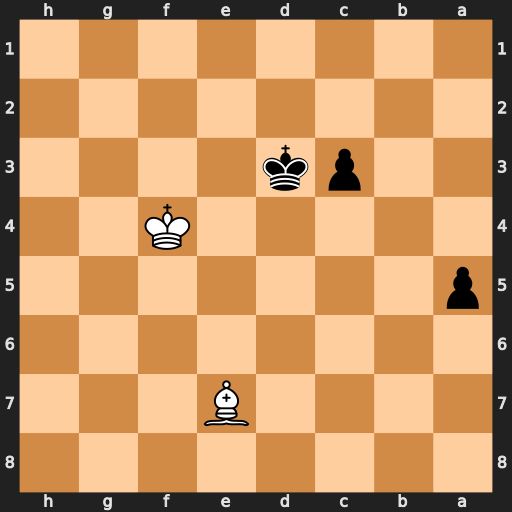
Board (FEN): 8/4B3/8/p7/5K2/2pk4/8/8
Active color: b
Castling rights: -
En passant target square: -
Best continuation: c2 Ba3 Kd2